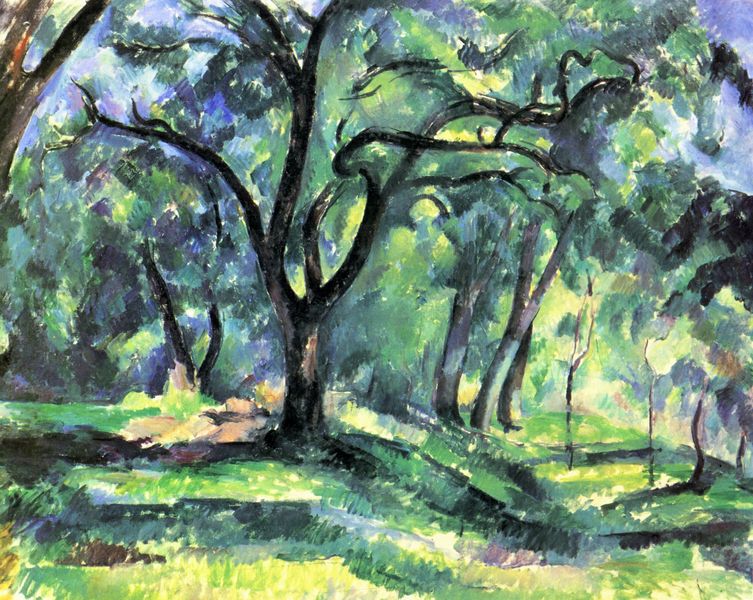
Titel: Waldstück
Künstler: Paul Cézanne
Standort: Washington (District of Columbia)
Institution: Collection White House
Schlagwörter: baum, blau, blätter, gemälde, himmel, laub, schatten, weiß, wolken, aquarell, baumstämme, bäume, cezanne, gelb, grün, impressionismus, landschaft, äste, braun, frankreich, grau, hell, licht, orange, schwarz, gras, rasen, weg, wiese, expressionismus, malerei, bild, öl, ast, baumstamm, gräser, hügel, natur, stamm, wind, zweige, pastos, sonne, blatt, pflanzen, wald, hellblau, farbig, sommer, moderne, warm, abstrakt, farben, hang, sonnenlicht, dunkelgrün, farbe, hellgrün, lila, tag, violett, böschung, stämme, blue, oil, white, black, dark, duktus, dunkelblau, expressionism, gray, green, grey, modern, painting, yellow, vert, flowers, oil painting, pink, brown, frühling, grass, menschenleer, leuchten, paradies, expressionistisch, lichtung, paul, noir, heiter, pinsel, wärme, wood, flower, paul cezanne, verschlungen, rock, sky, stone, tree, lichtspiel, blattwerk, sonnenschein, laubbäume, field, hill, hills, landscape, nature, summer, sun, trees, hain, pinselstriche, fröhlich, forest, light, peaceful, bushes, garden, plants, freundlich, drawing, paper, color, dappled, dots, hillside, impressionism, purple, shadow, bird, french, arbre, foret, verdure, astgabel, roots, frün, twisted, matisse, abstract, bright, marc, meadow, klassisch, wals, sunlight, outside, sunny, sunshine, lumiere, monet, park, spring, leaves, trunk, astgabeln, gardens, watercolor, art, colorful, pastel, expressionisme, blaub, abstraction, dynamic, branches, impressionist, brush, brushstrokes, leaf, outdoors, forrest, lilla, shade, shadows, paint, gauguin, blue sky, cold, hilly, feuilles, olivenhain, branch, greens, klassische, tall, stem, europe, woods, orchard, root, trunks, pathway, chene, mittelgrün, wild, soft, post impressionismus, macke, curve, vibrant, creek, bark, saplings, yelow, woud, woodland, cool, curved, daubs, forestry, copse, contorted, groeing, au plein air, artistic, forests, lovely, green tree, midday, impressionsm, grassy, corlorful, fauvismus, tree grass lift, terrasse, cezanneb, alu, vincent van gohl, summertime